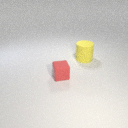
large yellow rubber cylinder behind small red rubber cube